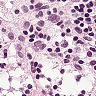
Metastatic tissue present: no